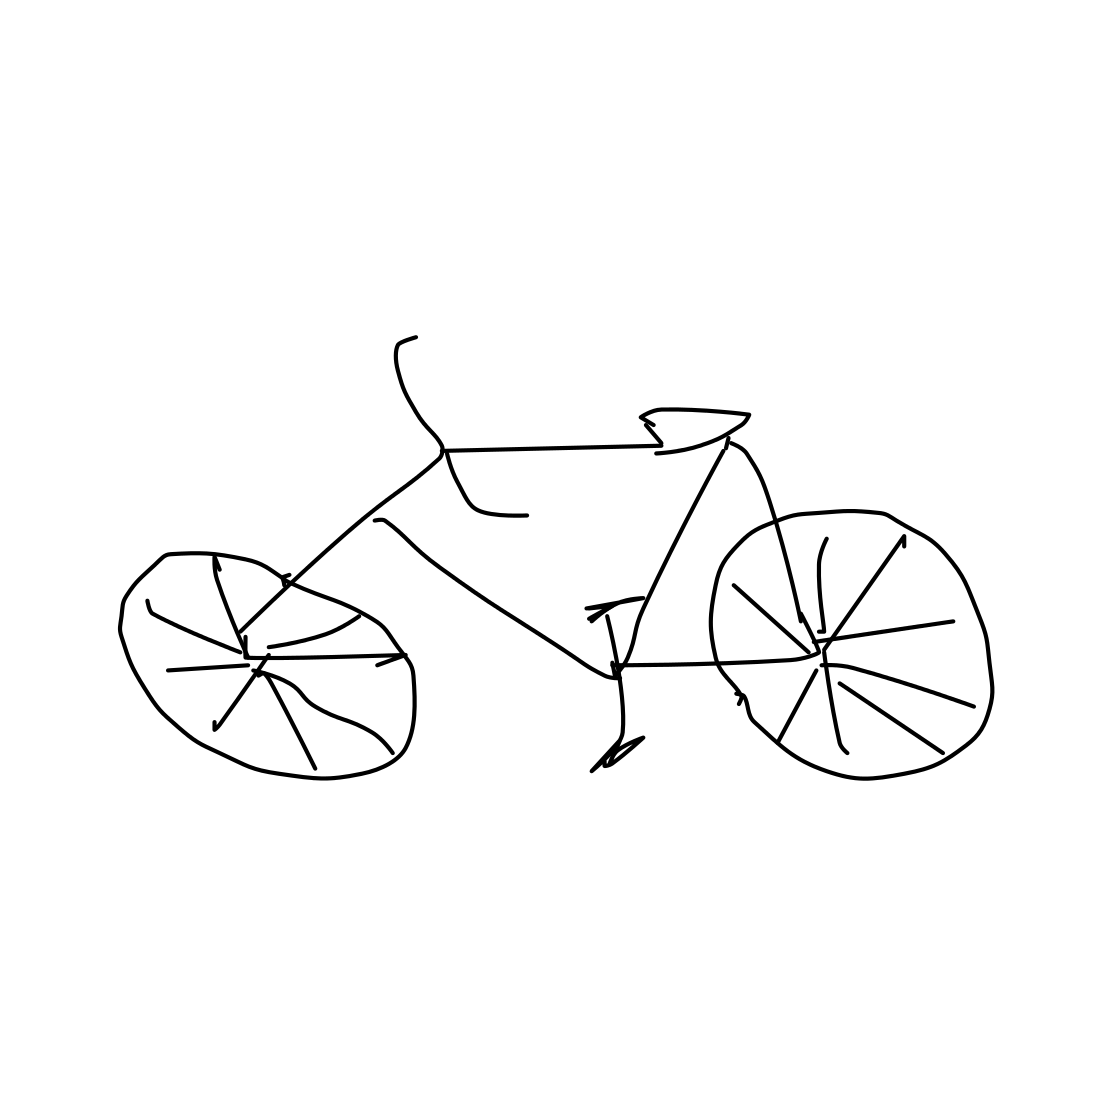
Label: bicycle